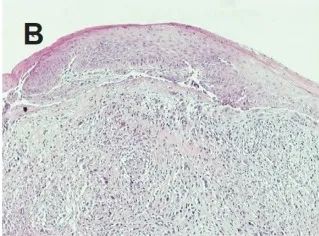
(B) Low-power view shows the sarcomatoid component and the overlying epithelium (H&E, X100).
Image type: pathology (h&e)